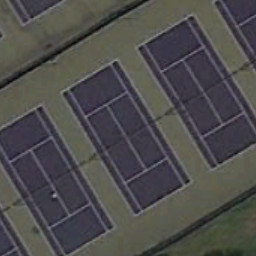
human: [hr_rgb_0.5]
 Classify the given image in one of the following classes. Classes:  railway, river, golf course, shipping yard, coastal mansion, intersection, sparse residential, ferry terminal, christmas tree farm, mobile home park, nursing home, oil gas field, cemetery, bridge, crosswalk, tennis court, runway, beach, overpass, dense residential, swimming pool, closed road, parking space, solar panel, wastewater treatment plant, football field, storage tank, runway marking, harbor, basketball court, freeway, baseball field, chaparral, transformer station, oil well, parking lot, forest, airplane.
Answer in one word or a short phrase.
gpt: tennis court